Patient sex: M
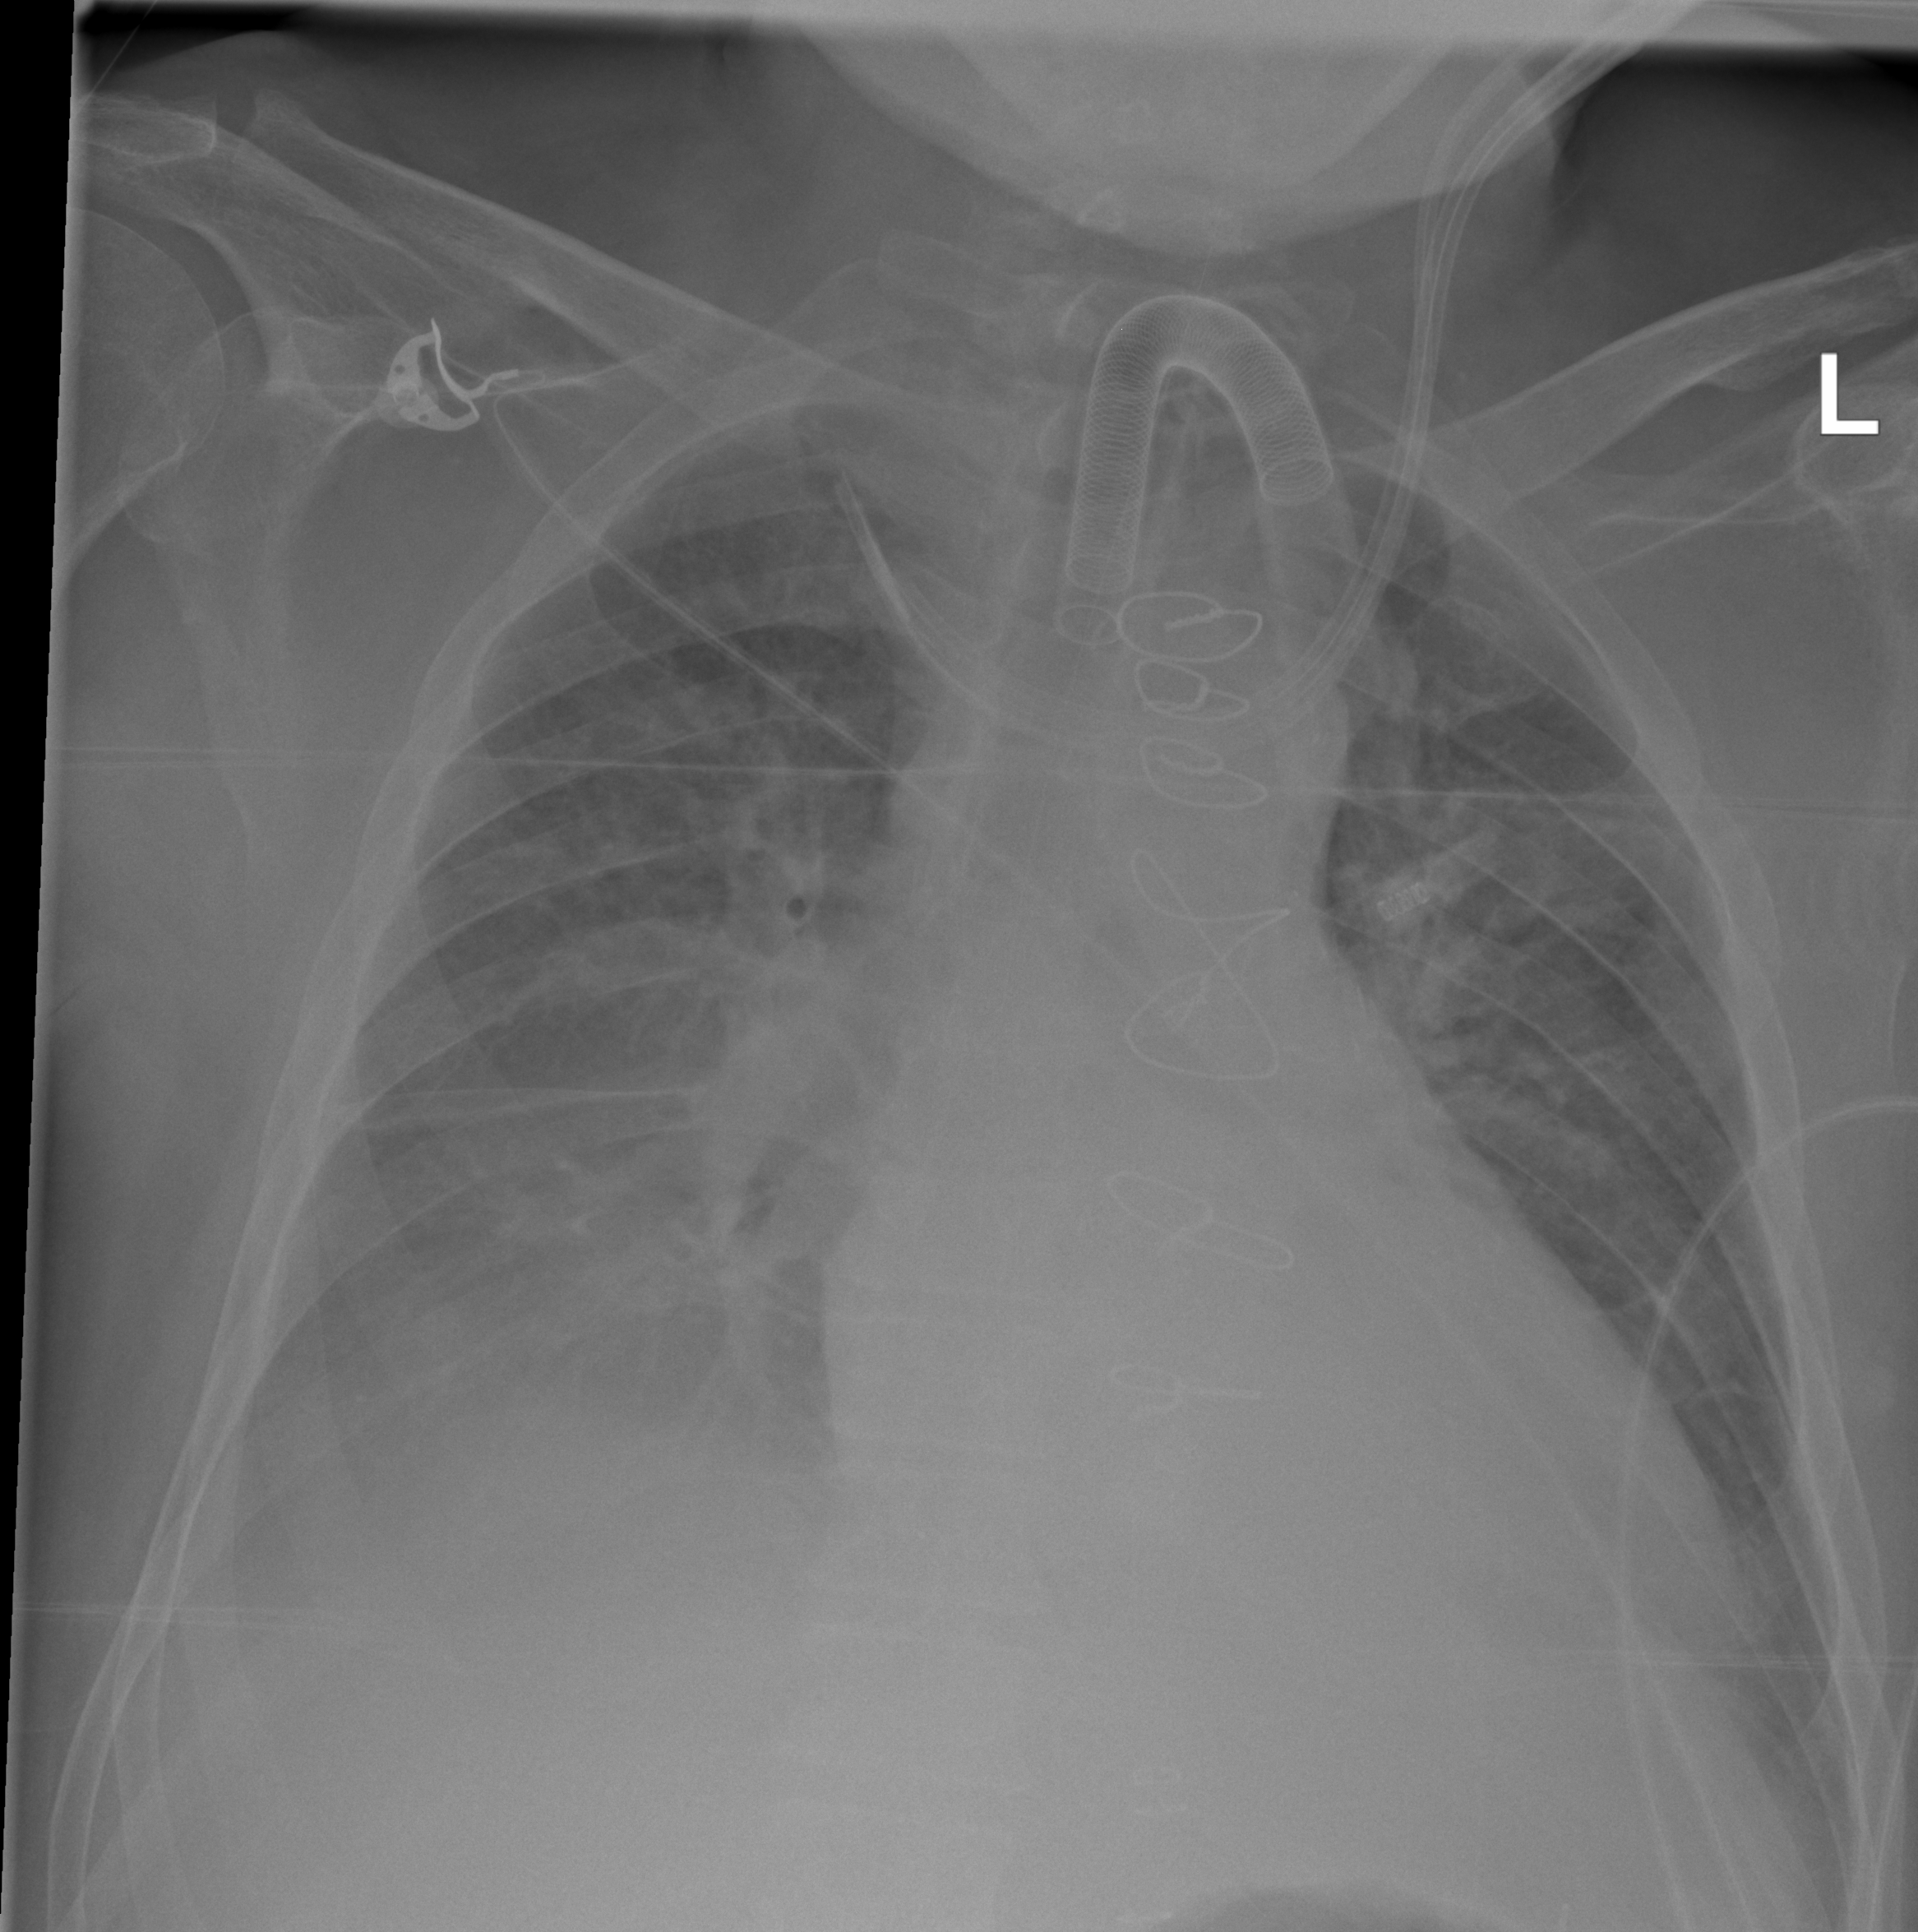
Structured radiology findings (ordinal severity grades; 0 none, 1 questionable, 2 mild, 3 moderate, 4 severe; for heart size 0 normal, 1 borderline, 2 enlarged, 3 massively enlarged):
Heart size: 0
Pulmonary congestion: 0
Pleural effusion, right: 2
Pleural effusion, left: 1
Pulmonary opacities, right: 0
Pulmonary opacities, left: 0
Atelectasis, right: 2
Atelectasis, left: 1